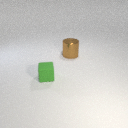
small green rubber cube in front of large brown metal cylinder